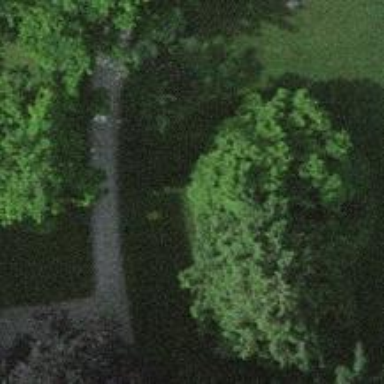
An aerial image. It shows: Broadleaved deciduous tree located in park.